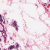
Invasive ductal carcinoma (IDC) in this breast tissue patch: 0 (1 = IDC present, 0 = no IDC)